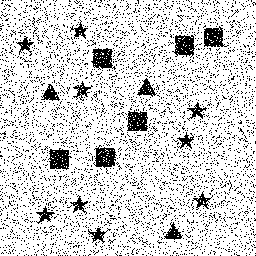
Squares: 6
Triangles: 3
Stars: 9
Total shapes: 18